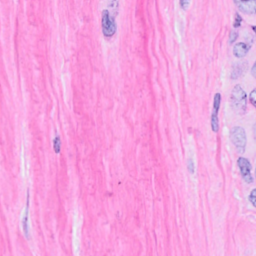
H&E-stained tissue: Breast